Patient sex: M
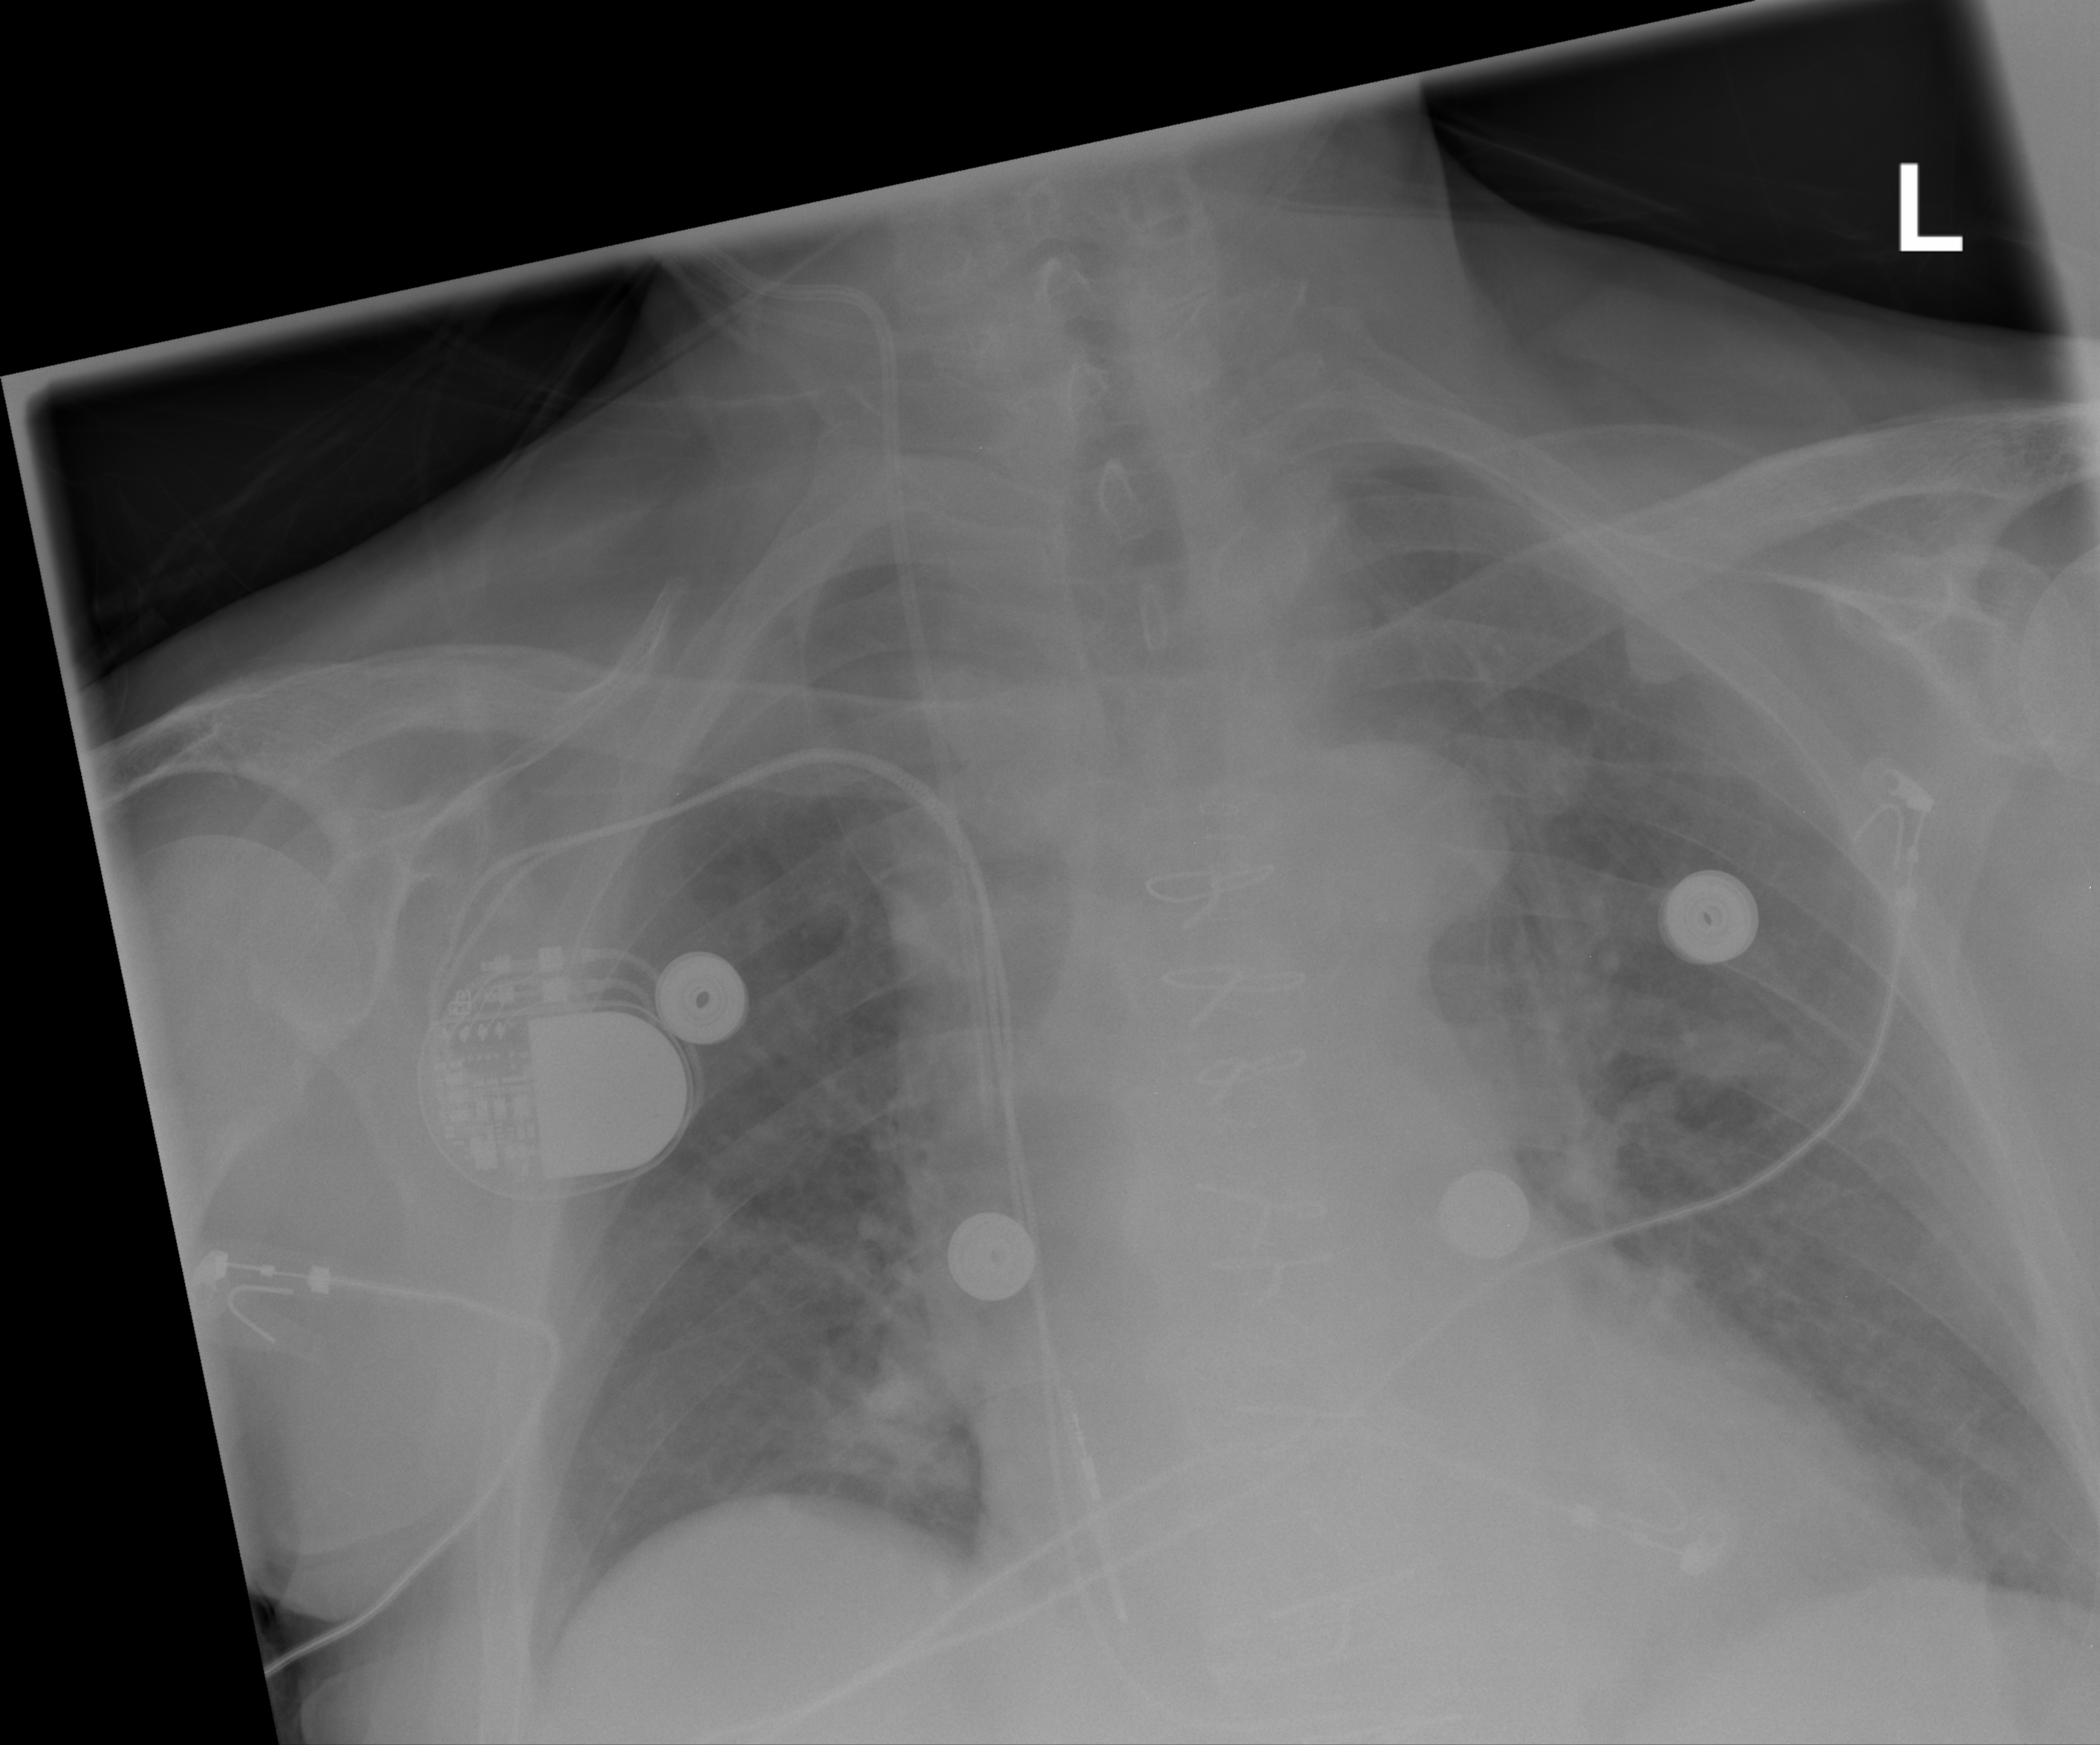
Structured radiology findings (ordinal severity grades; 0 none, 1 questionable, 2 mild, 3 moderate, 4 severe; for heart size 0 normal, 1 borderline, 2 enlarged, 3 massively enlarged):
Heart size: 0
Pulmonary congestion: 2
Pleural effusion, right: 0
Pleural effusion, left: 0
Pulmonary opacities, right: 0
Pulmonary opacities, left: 0
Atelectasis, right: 0
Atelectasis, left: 0